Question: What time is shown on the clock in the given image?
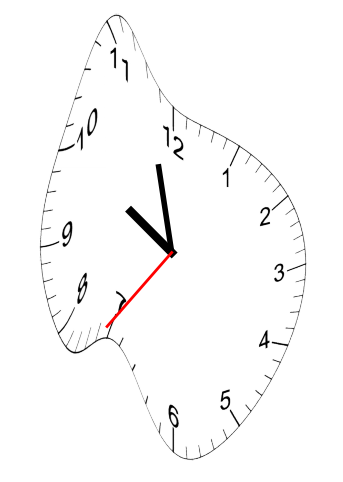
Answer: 09:57:36